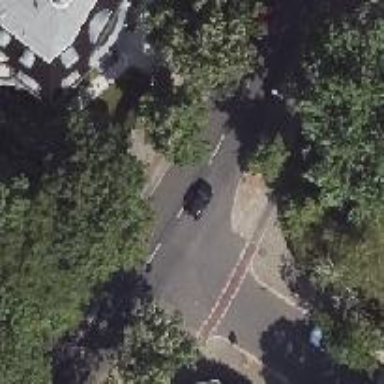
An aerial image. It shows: Secondary road with asphalt surface. There are sidewalks on both sides and cycle track.